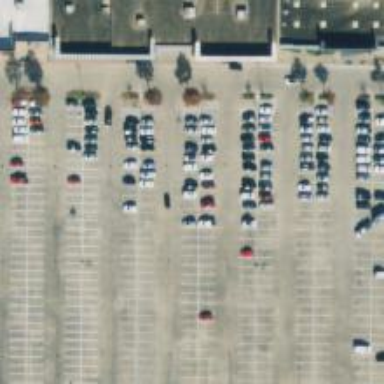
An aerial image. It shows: Parking space is available.